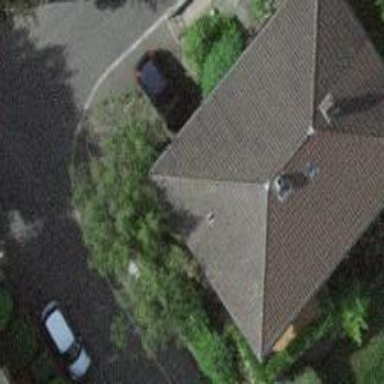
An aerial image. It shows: Hipped roof on residential building.